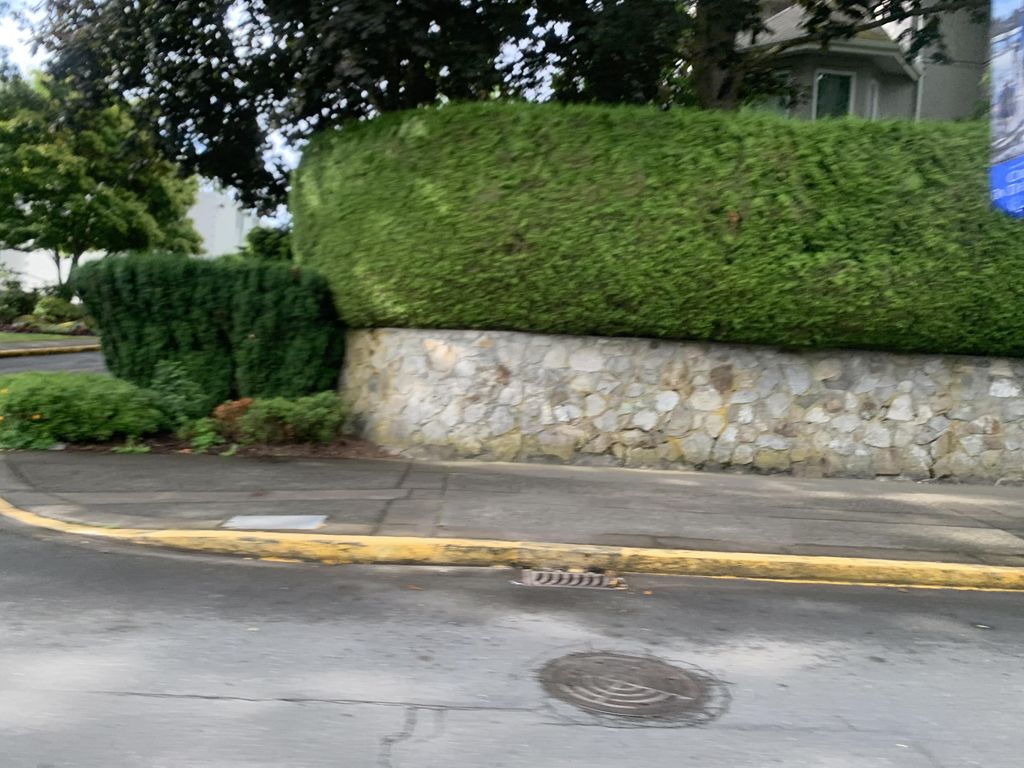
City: victoria